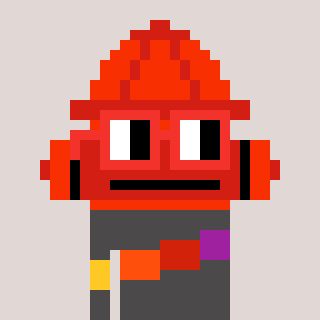
a pixel art character with square red glasses, a fire hydrant-shaped head and a grayscale-colored body on a warm background